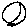
Label: moon